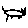
Label: cat